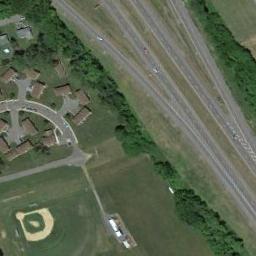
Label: baseball_diamond